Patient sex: F
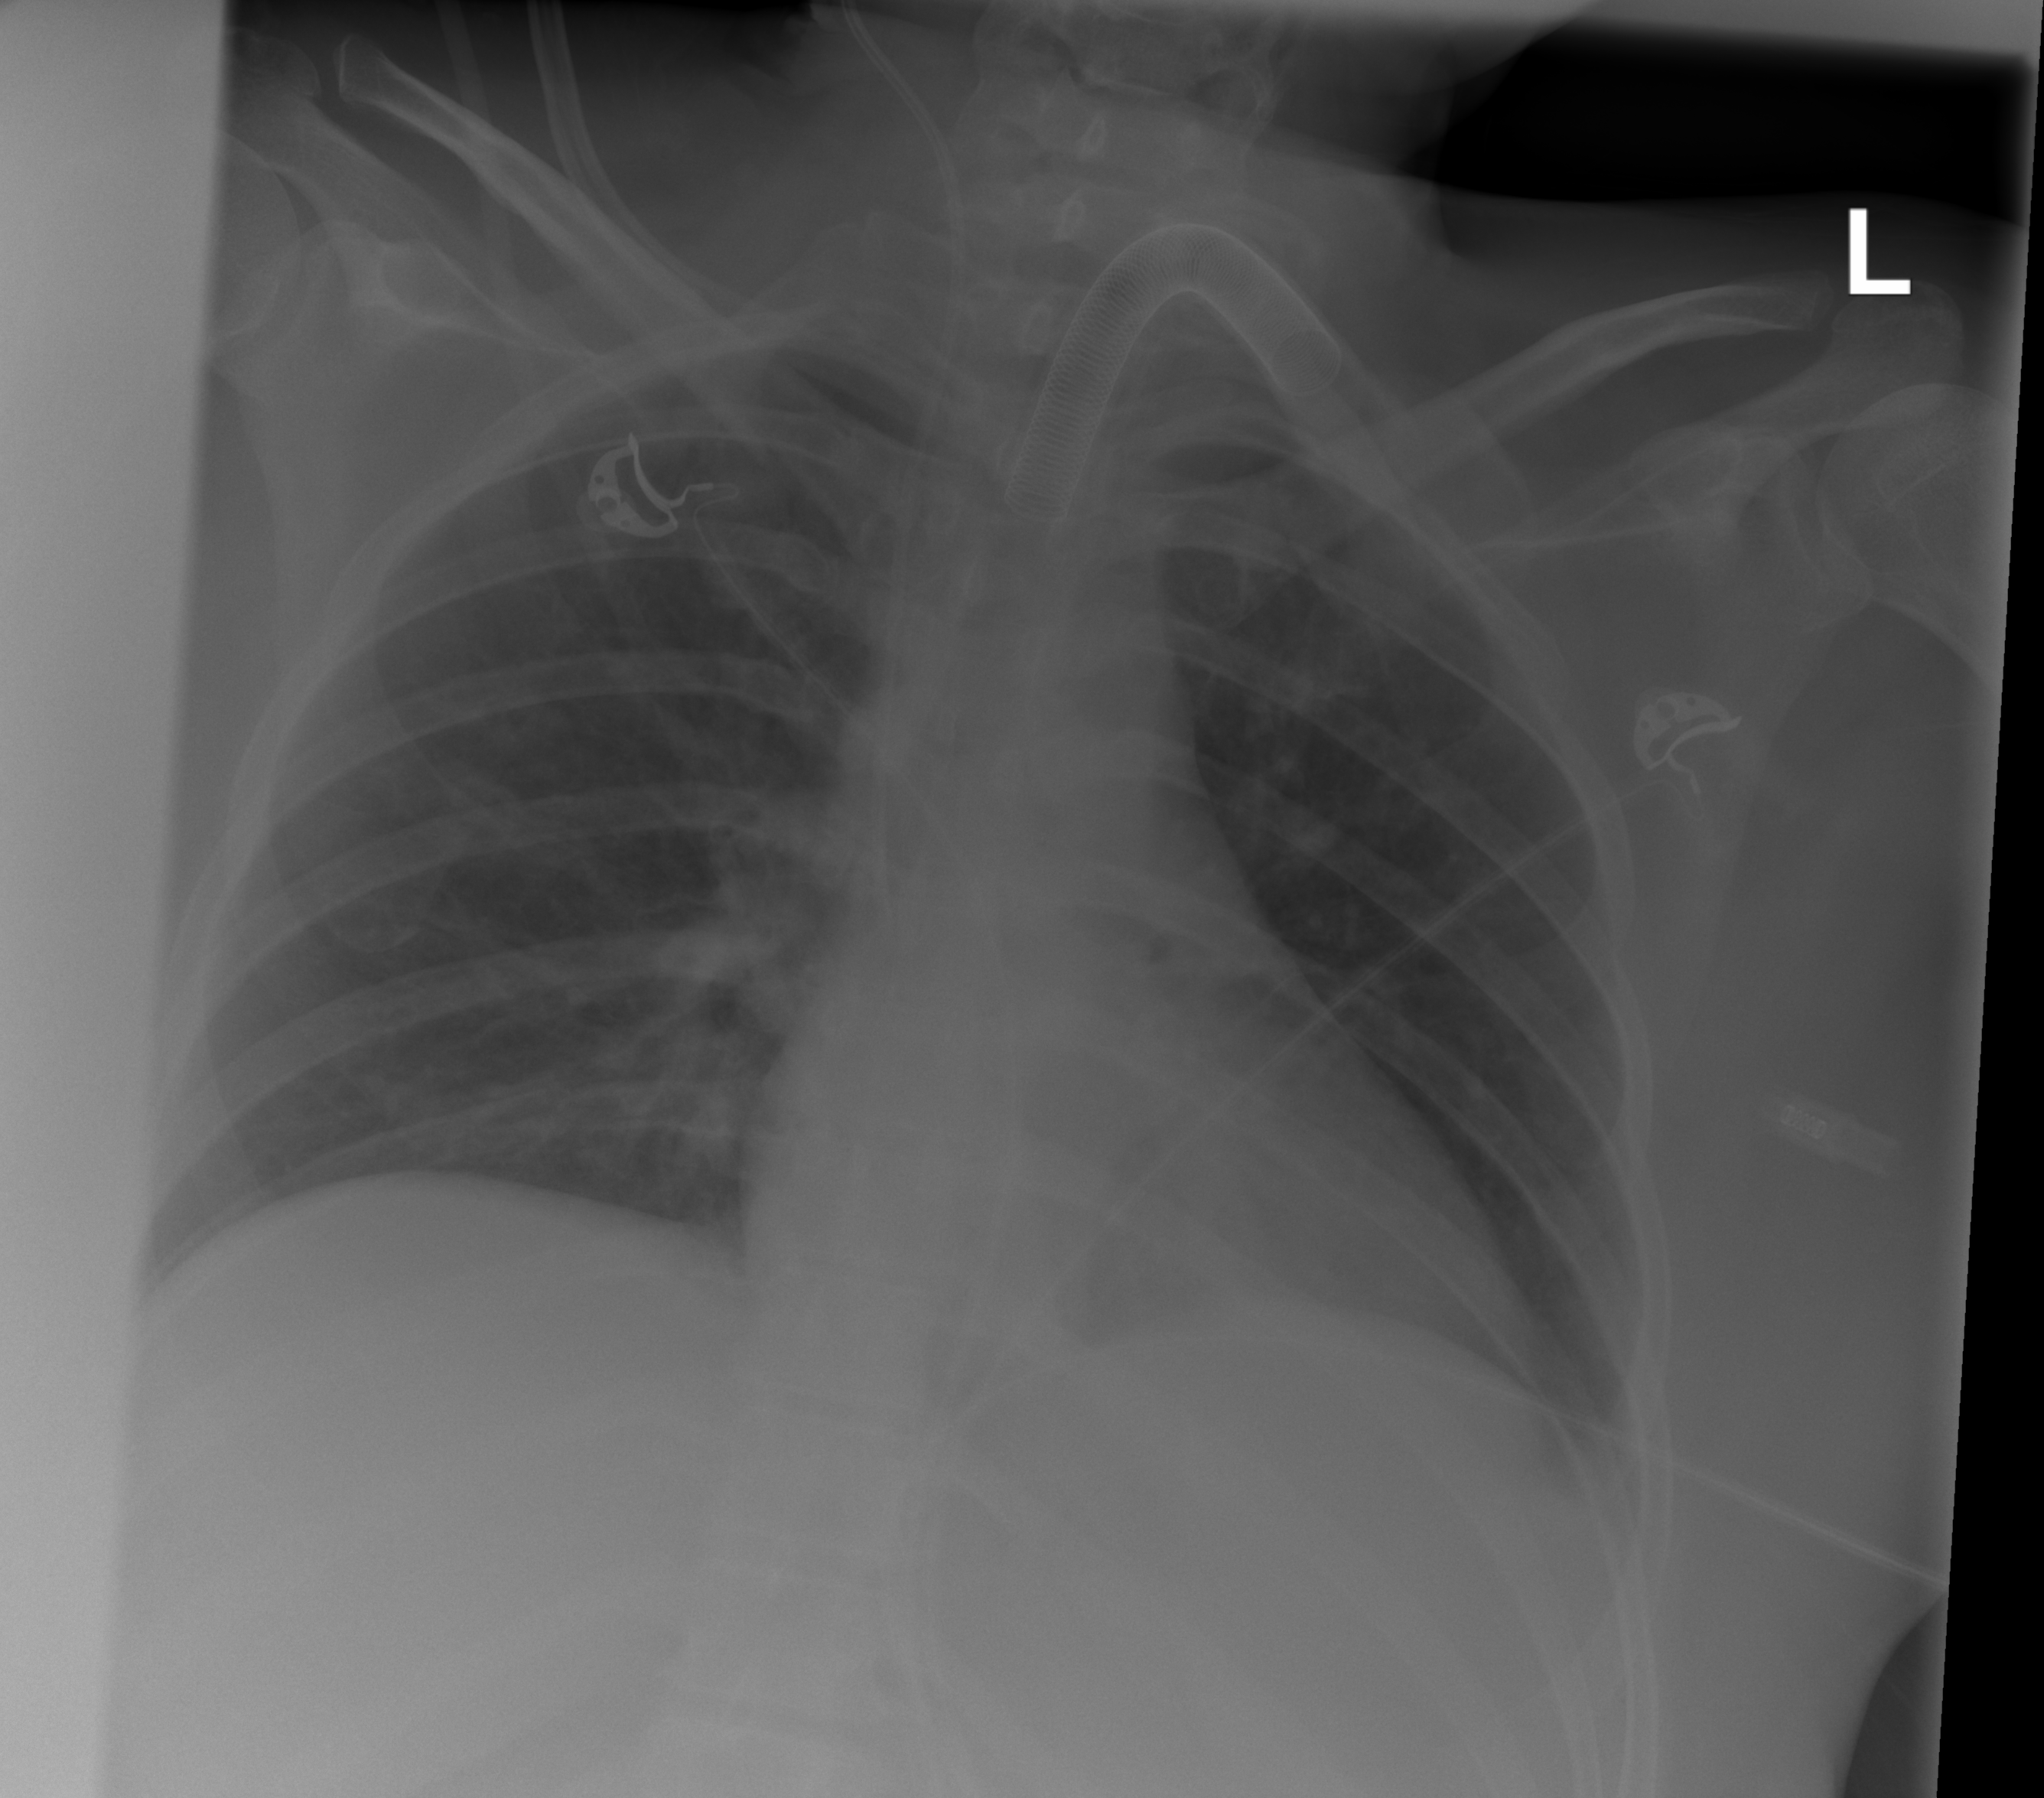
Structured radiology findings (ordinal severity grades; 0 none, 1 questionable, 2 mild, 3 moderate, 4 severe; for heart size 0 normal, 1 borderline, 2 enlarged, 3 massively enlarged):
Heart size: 0
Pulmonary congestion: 0
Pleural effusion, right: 0
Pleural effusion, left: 1
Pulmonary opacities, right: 0
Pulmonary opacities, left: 0
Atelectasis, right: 0
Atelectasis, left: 0